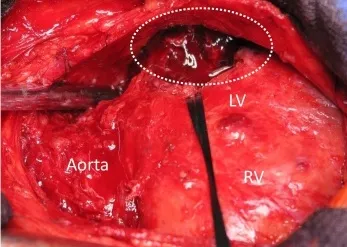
A. Operative findings. . The large tumor occupies the lateral to posterior pericardial space (dotted circle). . LV: Left ventricle, RV: Right ventricle.
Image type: endoscopy (gi_endoscopy)